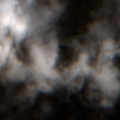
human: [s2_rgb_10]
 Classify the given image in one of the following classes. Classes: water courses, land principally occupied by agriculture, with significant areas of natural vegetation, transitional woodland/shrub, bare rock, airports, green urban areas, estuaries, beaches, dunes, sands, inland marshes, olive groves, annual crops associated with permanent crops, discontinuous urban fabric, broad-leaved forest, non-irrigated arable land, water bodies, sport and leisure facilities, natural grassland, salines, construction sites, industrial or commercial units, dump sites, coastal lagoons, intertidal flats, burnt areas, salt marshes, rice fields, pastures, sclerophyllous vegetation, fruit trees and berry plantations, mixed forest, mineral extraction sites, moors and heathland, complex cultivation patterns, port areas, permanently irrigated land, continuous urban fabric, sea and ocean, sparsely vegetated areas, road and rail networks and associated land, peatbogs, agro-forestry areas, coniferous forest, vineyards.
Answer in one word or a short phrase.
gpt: moors and heathland, peatbogs